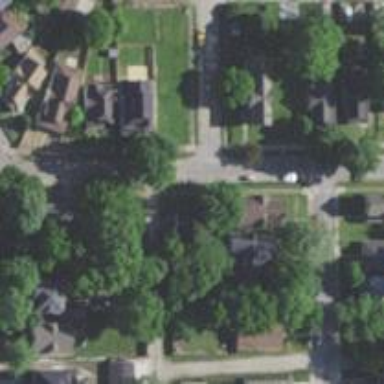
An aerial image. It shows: Neighborhood.